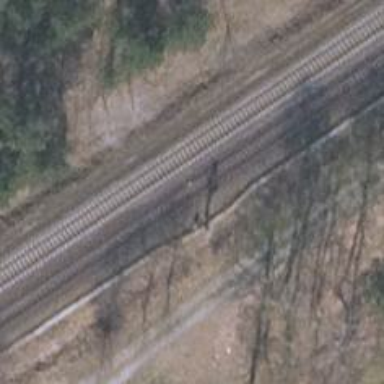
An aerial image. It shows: Signal light at railway crossing.